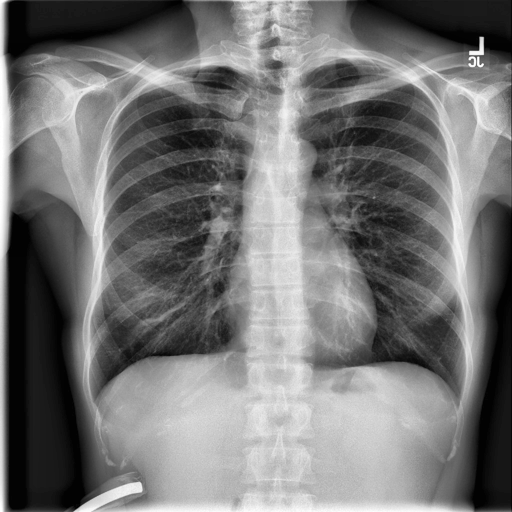
Finding: NORMAL